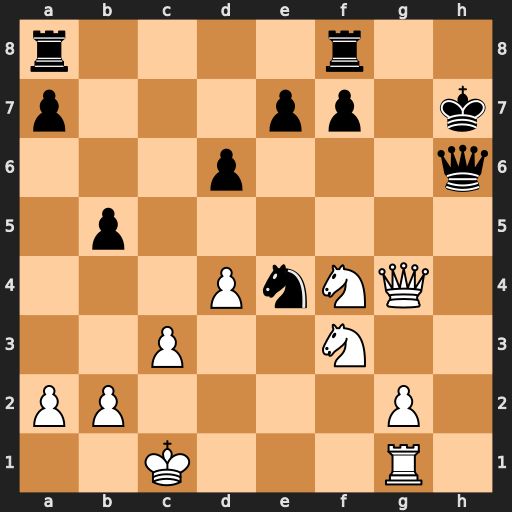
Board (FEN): r4r2/p3pp1k/3p3q/1p6/3PnNQ1/2P2N2/PP4P1/2K3R1
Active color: w
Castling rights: -
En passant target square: -
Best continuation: Qf5+ Kg8 Qxe4